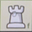
Piece: wR